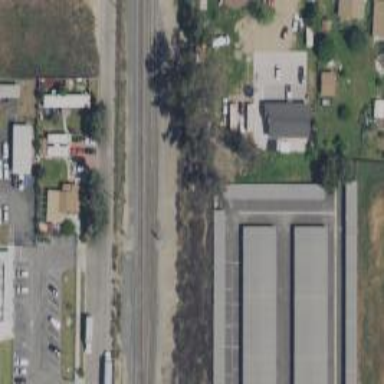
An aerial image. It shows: Railway siding with rails.